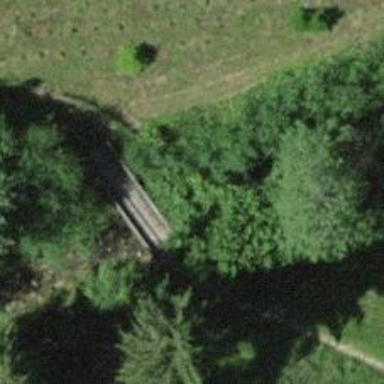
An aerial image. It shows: Path leading to bridge.